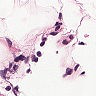
Metastatic tissue present: no